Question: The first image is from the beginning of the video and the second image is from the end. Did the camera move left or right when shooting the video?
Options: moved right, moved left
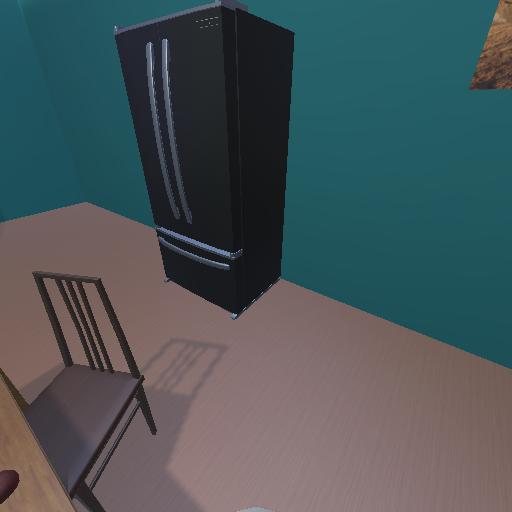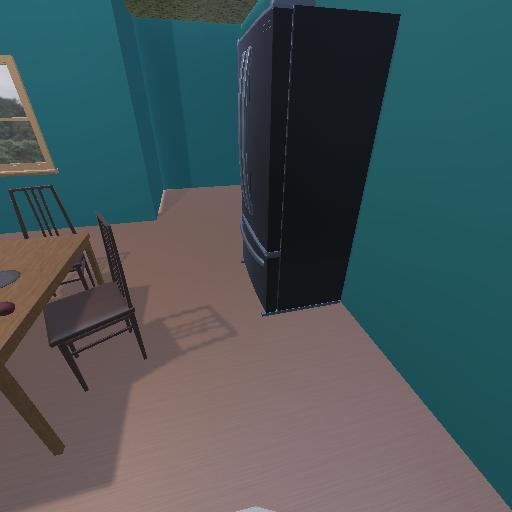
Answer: moved right